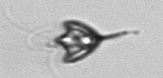
Label: Pyramimonas_longicauda